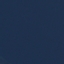
Land use / land cover class: SeaLake